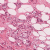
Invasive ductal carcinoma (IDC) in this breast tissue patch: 1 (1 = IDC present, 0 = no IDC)